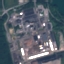
Land use / land cover: Industrial